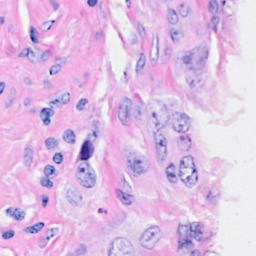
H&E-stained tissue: Breast